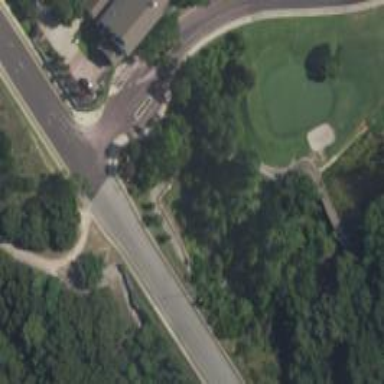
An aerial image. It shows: Golf cartpath that is also road path.